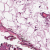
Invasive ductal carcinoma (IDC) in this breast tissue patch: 0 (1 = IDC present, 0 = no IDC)